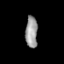
Tissue: prostate
Cell type: Epithelial cells
Senescence score: 0.2802
Nuclear area (px): 373
Mean DAPI intensity: 154.737